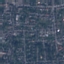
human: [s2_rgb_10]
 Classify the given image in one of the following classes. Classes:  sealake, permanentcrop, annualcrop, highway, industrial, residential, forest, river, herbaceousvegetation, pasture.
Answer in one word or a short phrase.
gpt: Residential